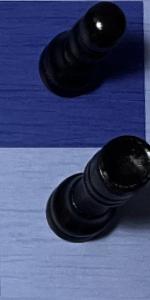
Label: Rook_Black